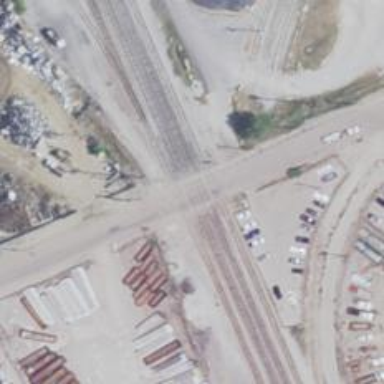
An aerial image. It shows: Railway level crossing.